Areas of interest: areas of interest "Company"
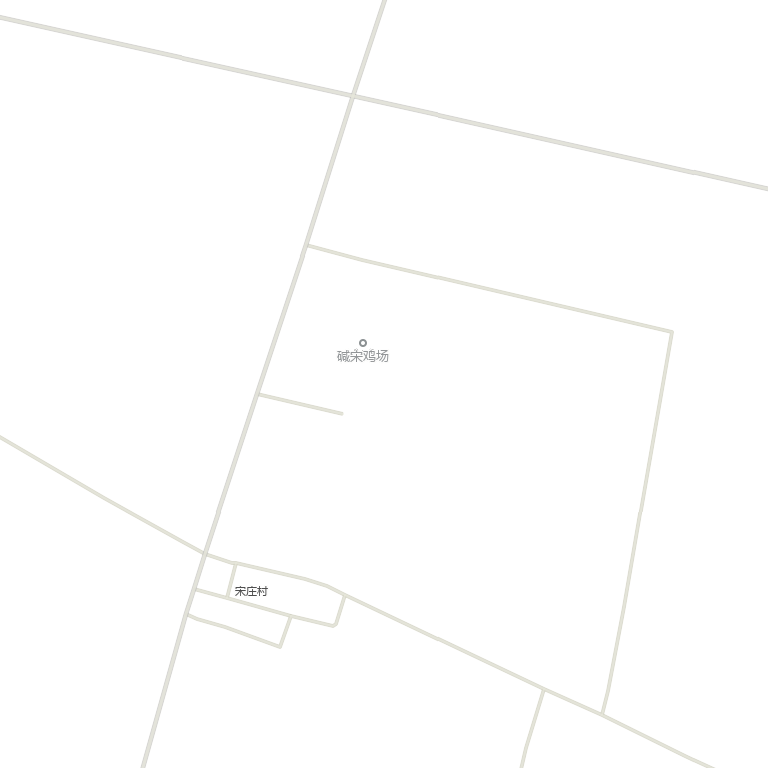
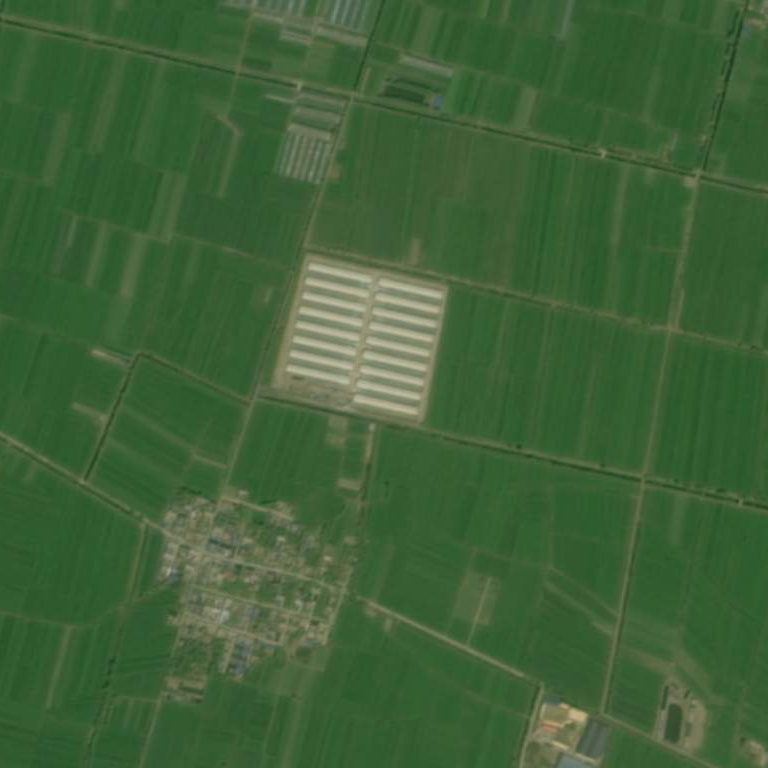